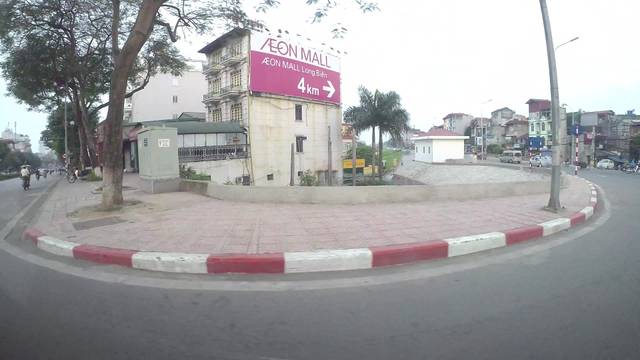
Region: Vietnam
Coordinates: 21.04, 105.866